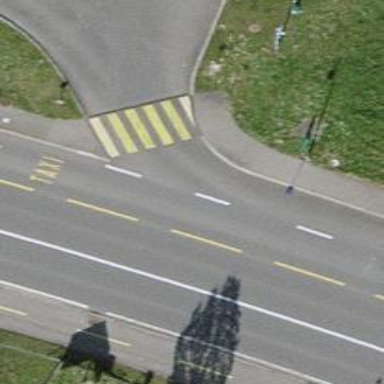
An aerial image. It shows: Uncontrolled crossing on the road.